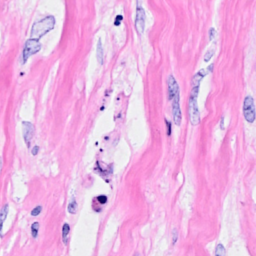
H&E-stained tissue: Breast